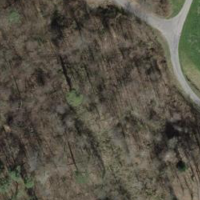
EUNIS habitat code: 44
Species observed at this site:
Daucus carota